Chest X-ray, PA view. Patient: 26 years old, sex M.
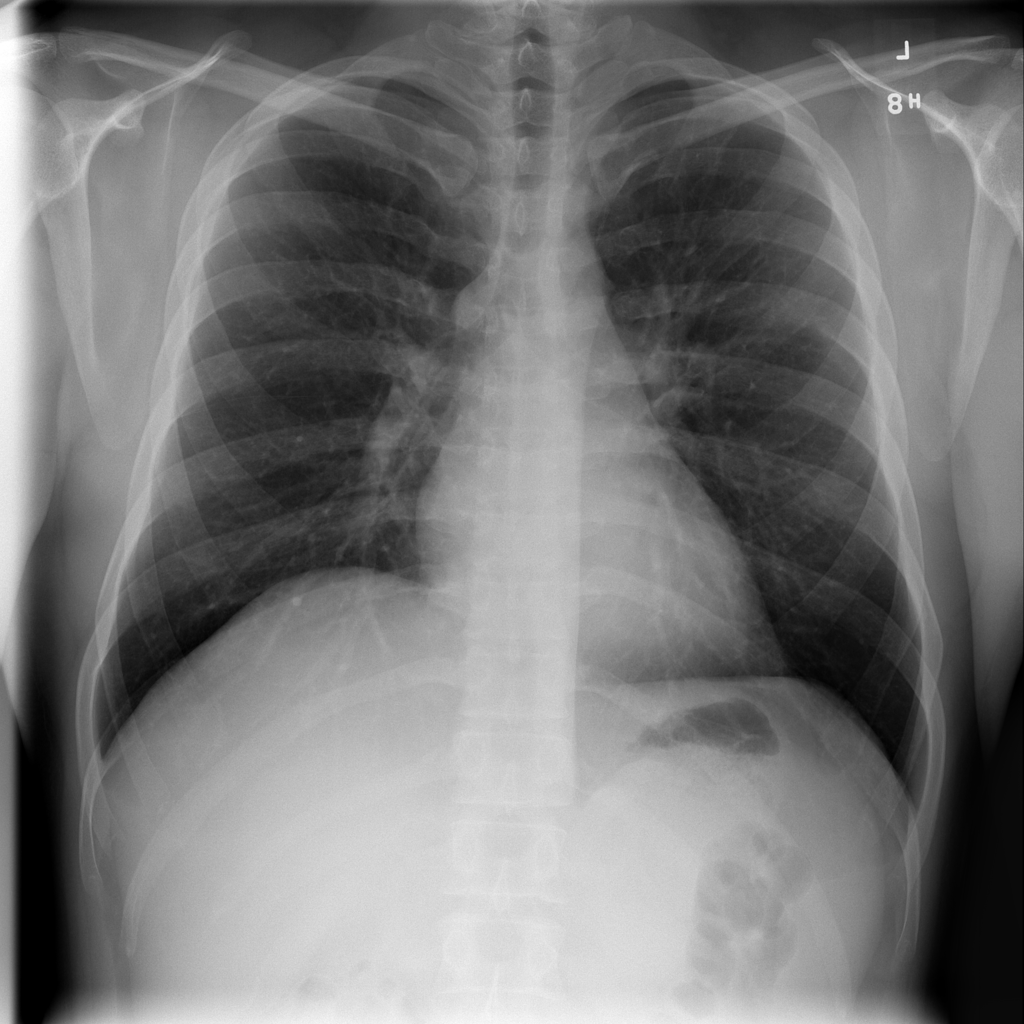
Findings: No Finding